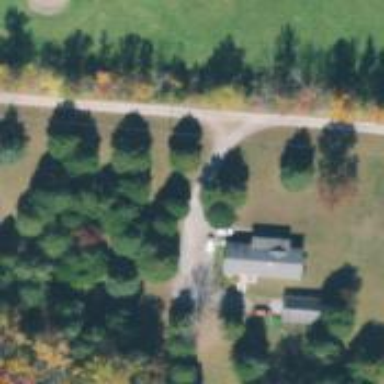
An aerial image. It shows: Driveway leading to service road.